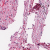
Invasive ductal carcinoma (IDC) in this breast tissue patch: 0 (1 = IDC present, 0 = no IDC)